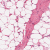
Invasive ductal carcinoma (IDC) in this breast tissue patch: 0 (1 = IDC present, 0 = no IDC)